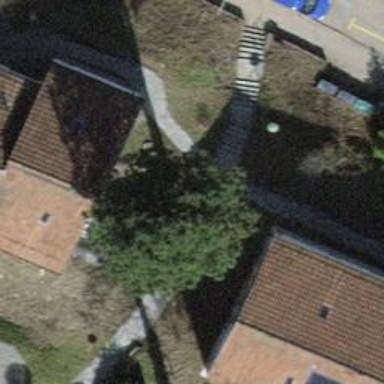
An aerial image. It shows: Road with steps.